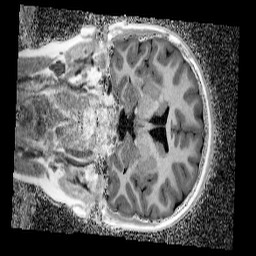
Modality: UNIT1_denoised
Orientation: coronal
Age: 9
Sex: male
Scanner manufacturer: siemens
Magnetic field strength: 3 T
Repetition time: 4 s
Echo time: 0.00299 s